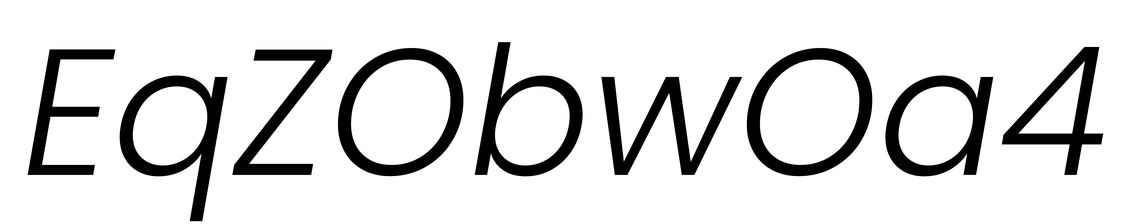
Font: Poppins-LightItalic